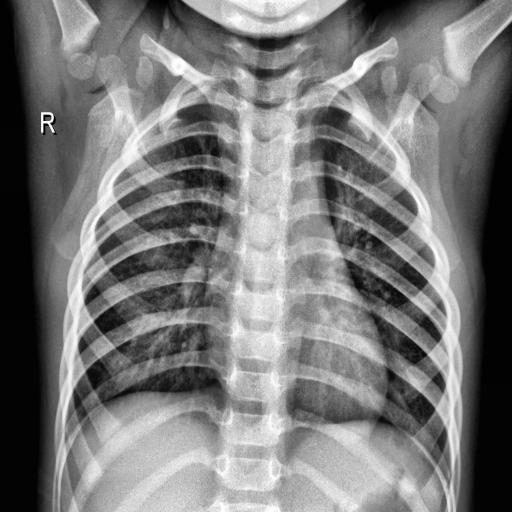
Finding: NORMAL